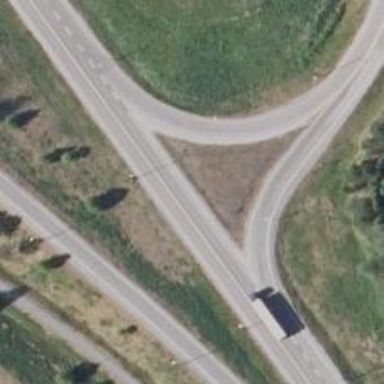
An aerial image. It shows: Trunk link highway.